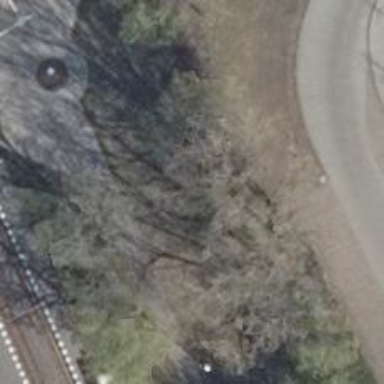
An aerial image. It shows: Tree with leafless branches.